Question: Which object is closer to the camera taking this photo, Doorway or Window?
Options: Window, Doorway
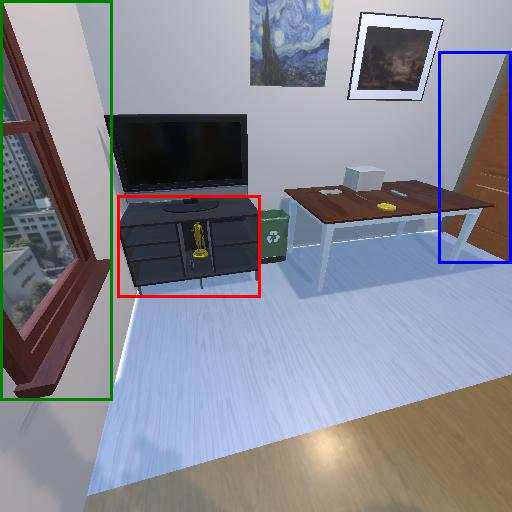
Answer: Window